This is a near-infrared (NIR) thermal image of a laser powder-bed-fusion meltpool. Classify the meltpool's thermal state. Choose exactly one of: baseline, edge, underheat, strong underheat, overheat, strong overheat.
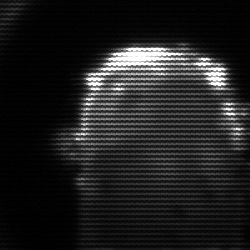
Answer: baseline